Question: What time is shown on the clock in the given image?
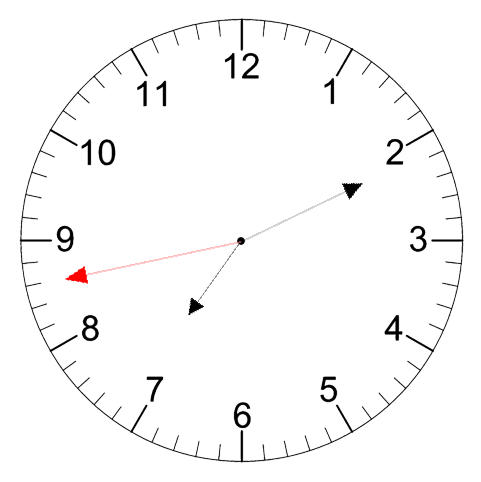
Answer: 07:10:43